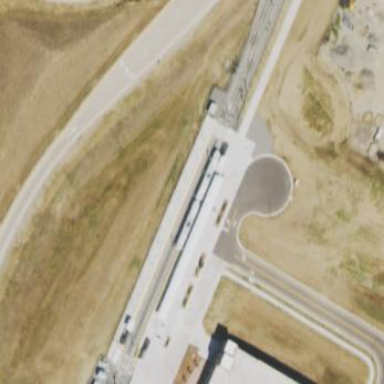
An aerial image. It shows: Concrete platform with shelter for light rail services.